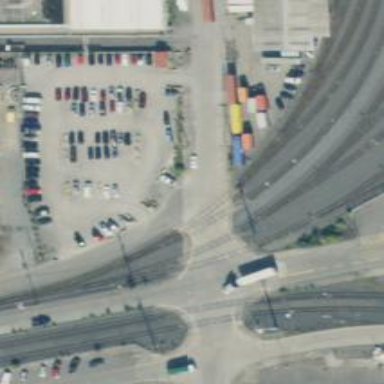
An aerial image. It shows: Railway level crossing.